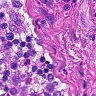
Metastatic tissue present: no